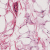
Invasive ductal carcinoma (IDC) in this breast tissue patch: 0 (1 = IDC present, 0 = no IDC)